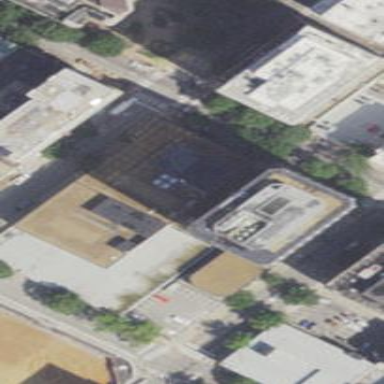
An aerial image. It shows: Part of building.